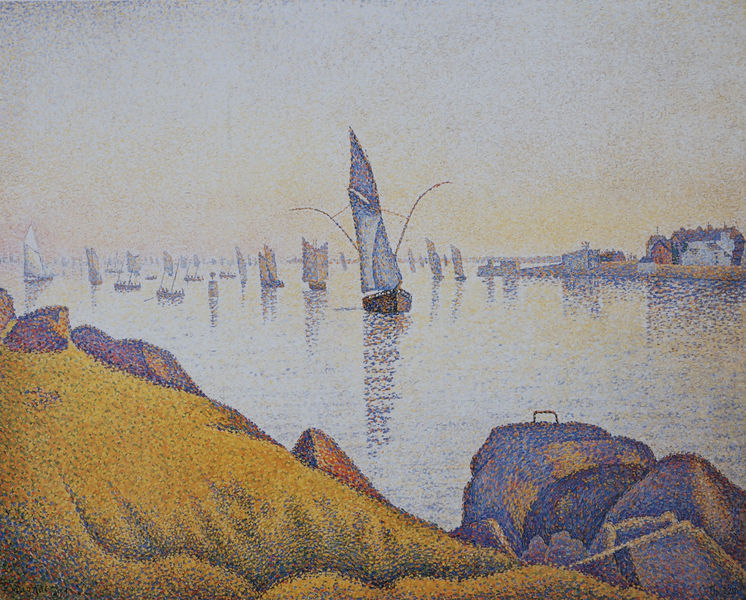
Titel: Concarneau. Calme du soir. Opus 220 (allgero maestoso), Concarneau. Abendstille. Opus 220 (Allegro maestoso)
Künstler: Paul Signac
Standort: New York (New York)
Institution: The Metropolitan Museum of Art
Schlagwörter: blau, felsen, gemälde, himmel, meer, schatten, wasser, weiß, fluss, gelb, grün, impressionismus, landschaft, menschen, ocker, sand, see, stadt, ufer, braun, grau, hell, licht, orange, gebäude, gras, haus, rot, wiese, beige, stein, steine, spiegel, ferne, horizont, häuser, hügel, morgen, natur, spiegelung, wind, gewässer, kanal, sonne, boot, boote, schuppen, aussicht, küste, ruhig, schiff, schiffe, segel, segelboot, segelschiffe, strand, ort, spiegelbild, fischer, moderne, pointilismus, segelschiff, fels, dorf, mauer, schornsteine, lila, violett, van gogh, hafen, anleger, häuse, masten, promenade, böschung, seestück, duktus, ausleger, wettkampf, widerschein, wiess, still, bucht, reflexion, segelboote, segeln, ortschaft, punkte, griff, gogh, moos, rennen, tupfen, regatta, fluchtpunkt, reflektion, seurat, signac, himel, gegenlicht, tagelage, bauten, pointillismus, ruderboote, neo-impressionismus, haupsegel, metellbügel, segle, surrat, vorsegel, spiegelt, pointilissmus, 1900, zfer, piotilismus, auslege, egelboote